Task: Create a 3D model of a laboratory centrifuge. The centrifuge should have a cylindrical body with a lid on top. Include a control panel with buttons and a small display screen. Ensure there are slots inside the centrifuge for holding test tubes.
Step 369:
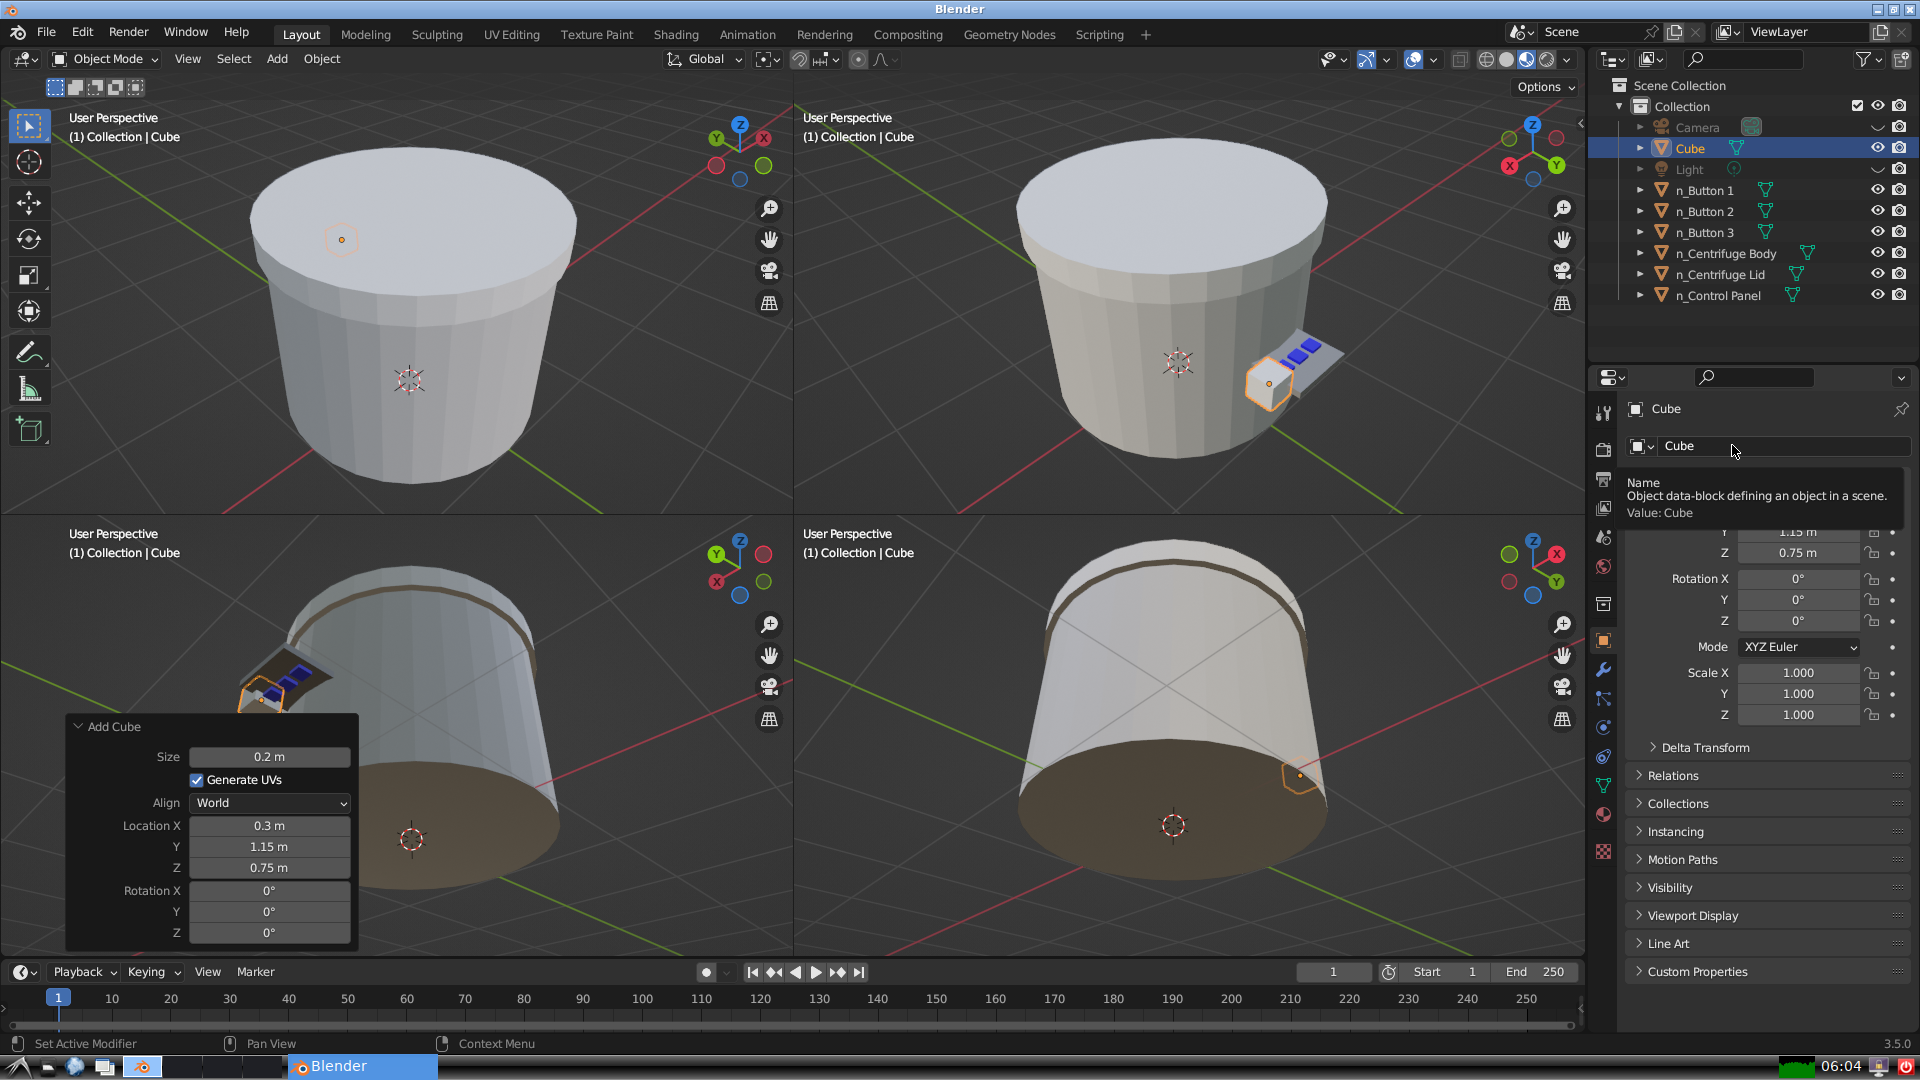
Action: click: no